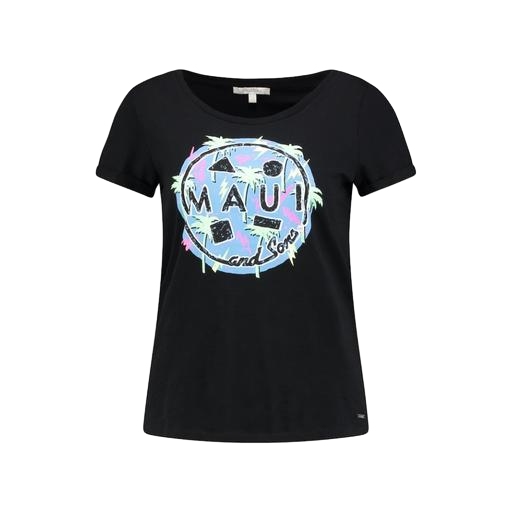
black plus size printed t-shirt only macy, black geo-print t-shirt only macy, t-shirt twist graphic, white background